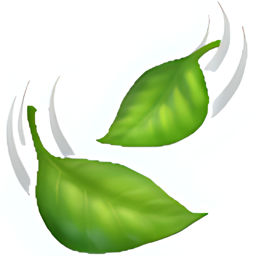
Name: leaf fluttering in wind
Emoji: 🍃
Group: Animals & Nature
Sub-group: plant-other